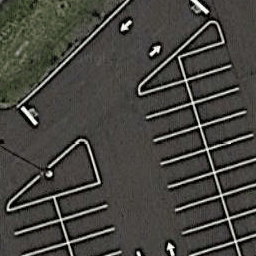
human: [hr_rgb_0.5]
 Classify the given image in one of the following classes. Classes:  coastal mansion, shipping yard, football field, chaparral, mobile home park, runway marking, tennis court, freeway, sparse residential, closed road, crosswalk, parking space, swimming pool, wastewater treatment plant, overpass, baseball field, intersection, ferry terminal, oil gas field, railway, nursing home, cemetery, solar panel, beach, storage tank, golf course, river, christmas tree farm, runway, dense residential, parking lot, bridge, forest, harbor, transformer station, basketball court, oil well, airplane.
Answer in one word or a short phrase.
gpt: parking space